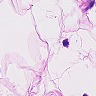
Metastatic tissue present: no